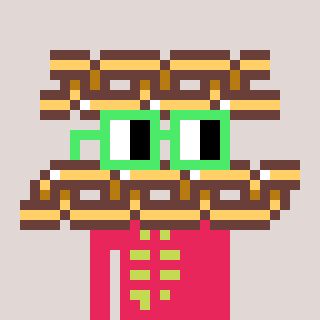
a pixel art character with square light green glasses, a chain-shaped head and a redpinkish-colored body on a warm background